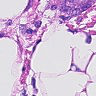
Metastatic tissue present: yes